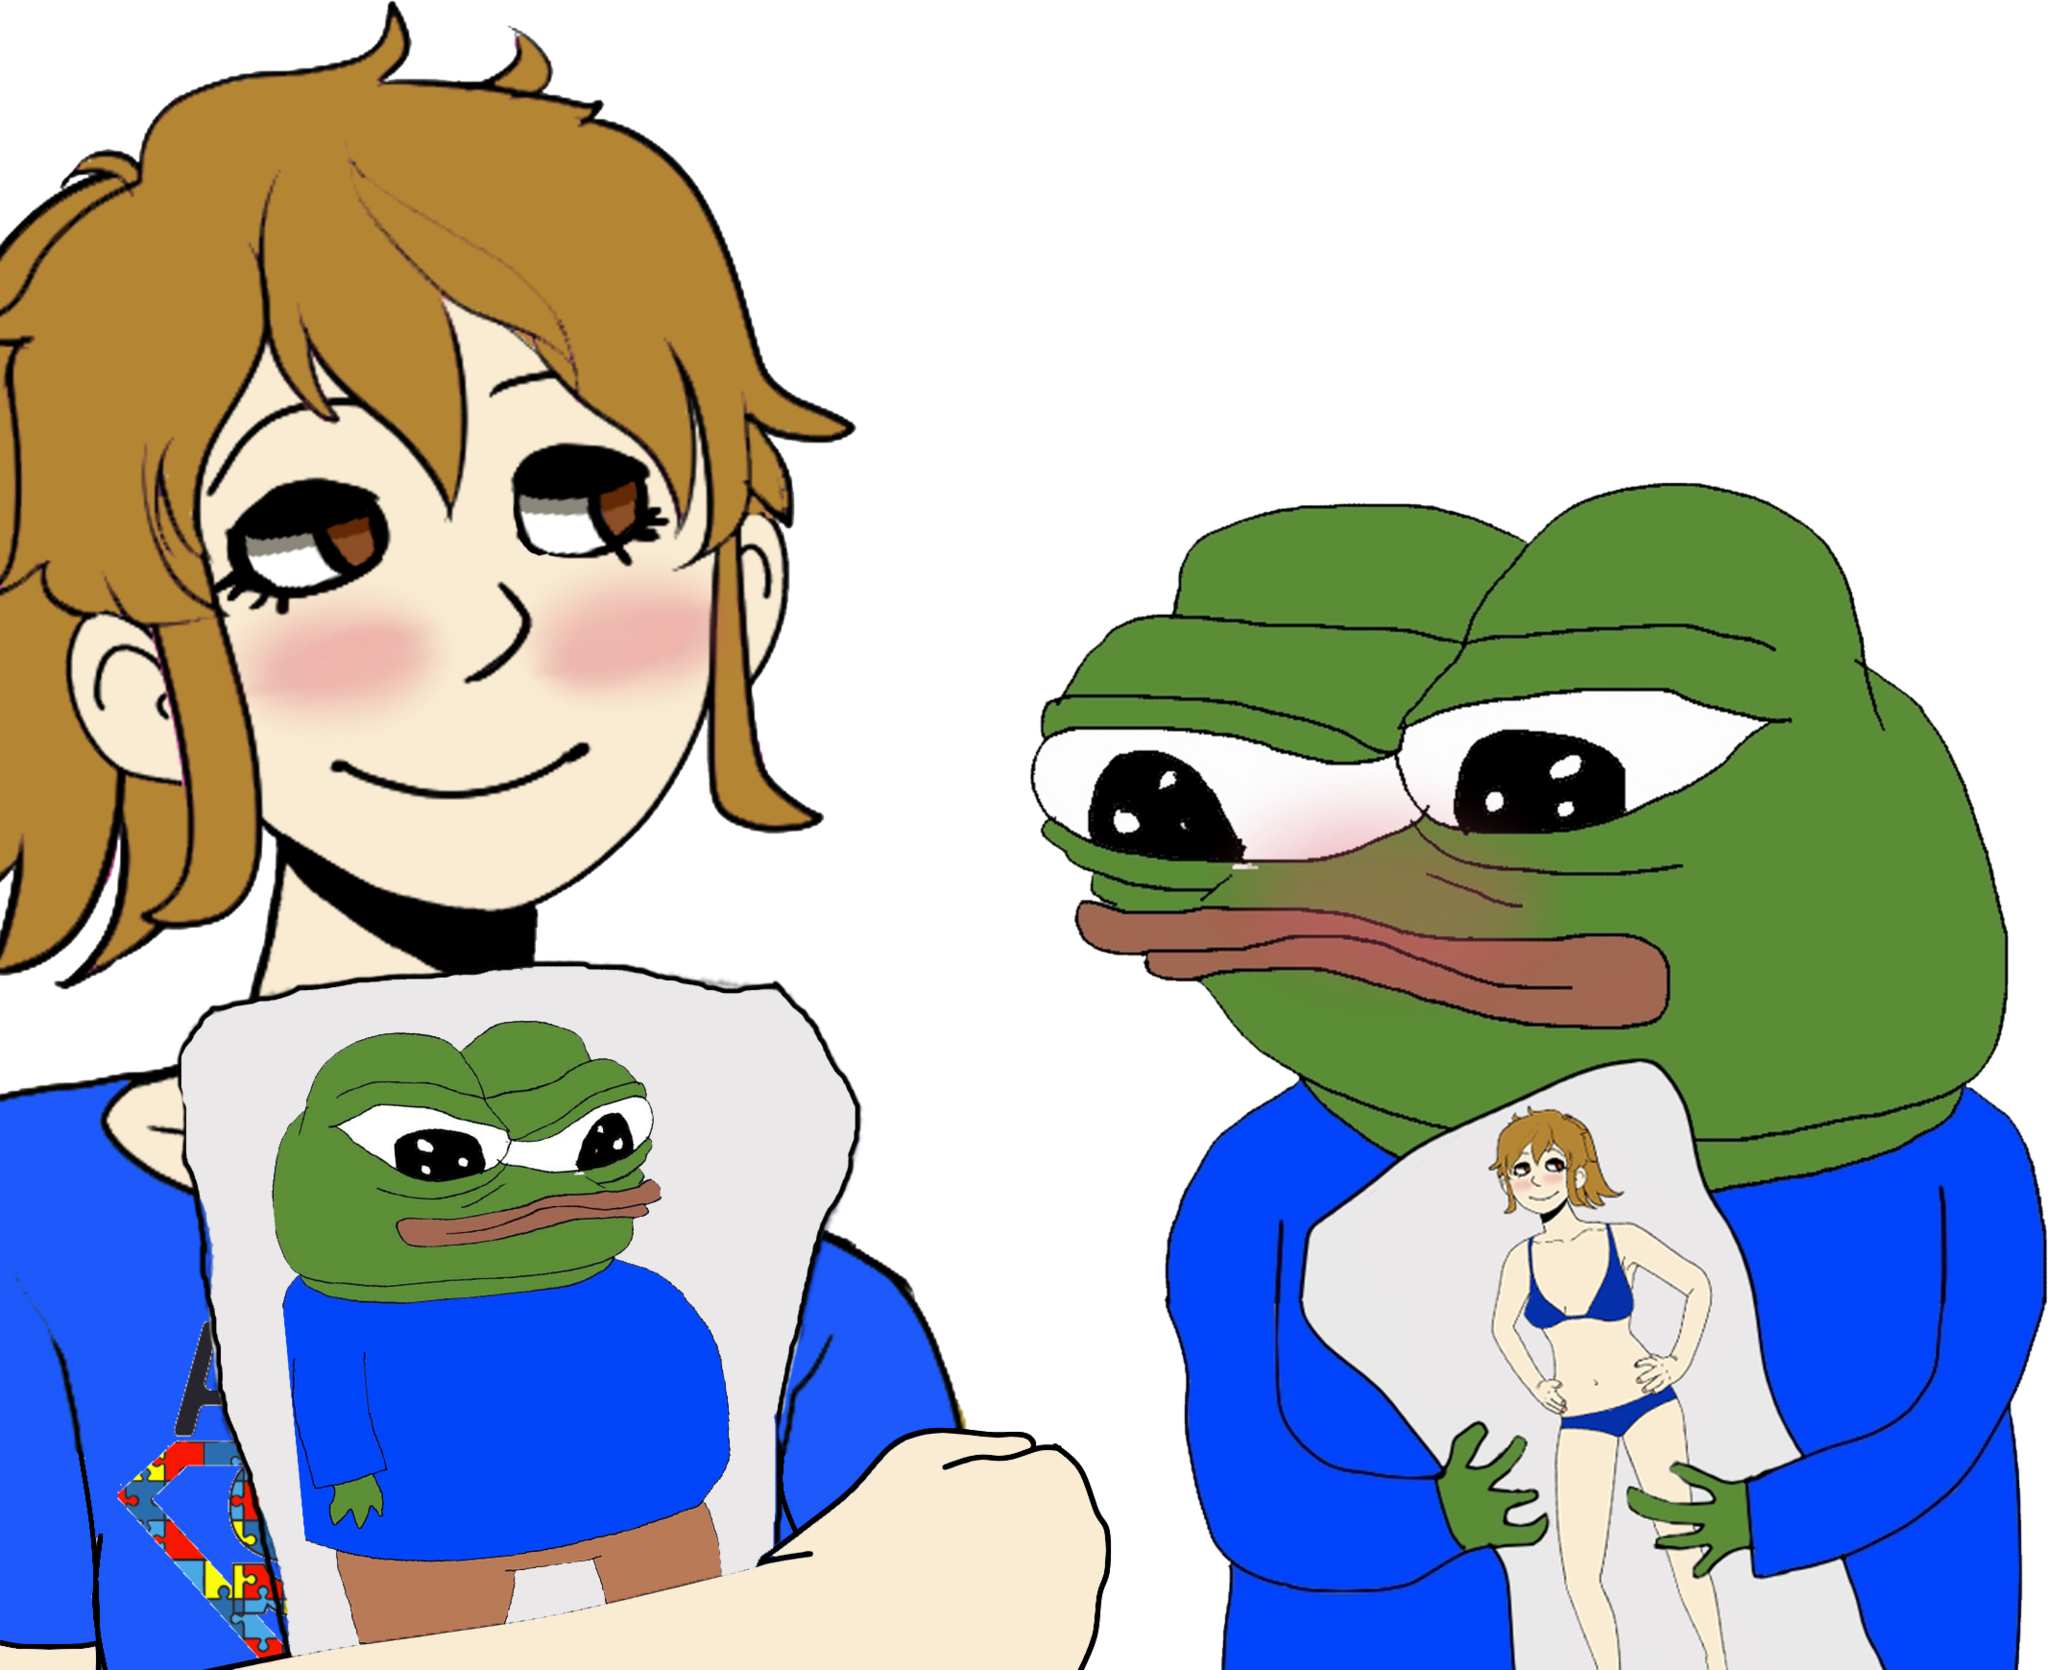
Label: 5_Ashbie_and_Enbie_Girl